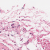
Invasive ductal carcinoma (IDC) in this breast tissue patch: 0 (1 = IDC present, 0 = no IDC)